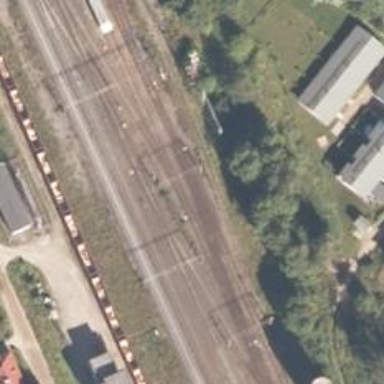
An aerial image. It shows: Rail siding with electrified contact lines for trains.